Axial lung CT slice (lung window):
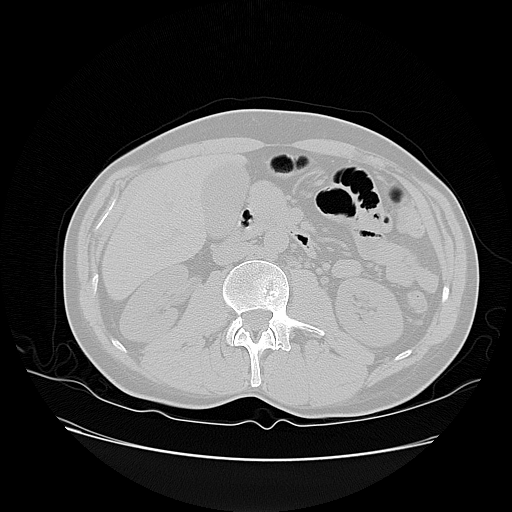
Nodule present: no